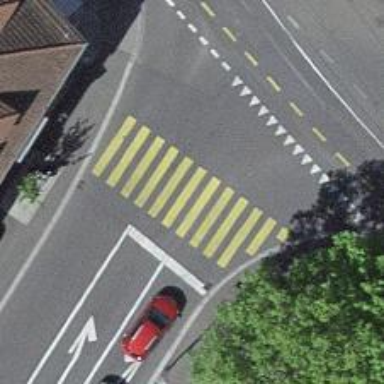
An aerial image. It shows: Road crossing with traffic signals.